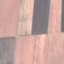
Land use / land cover: AnnualCrop